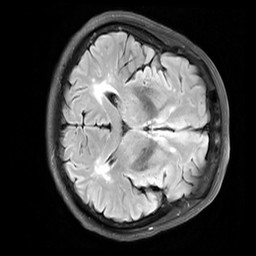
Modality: FLAIR
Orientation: axial
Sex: female
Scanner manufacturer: siemens
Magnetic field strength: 3 T
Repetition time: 10 s
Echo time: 0.09 s